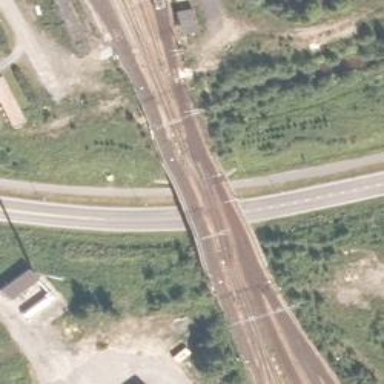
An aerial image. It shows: Bridge carrying continuous electrified railway tracks with contact line.